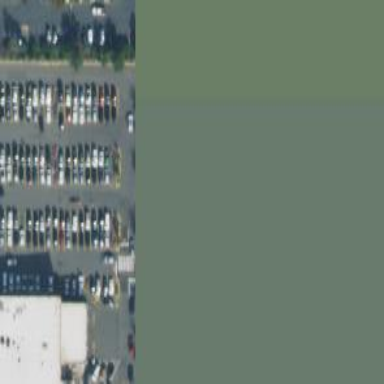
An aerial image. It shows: Trolley bay.